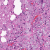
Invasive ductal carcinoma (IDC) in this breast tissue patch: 0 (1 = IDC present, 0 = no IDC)